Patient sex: M
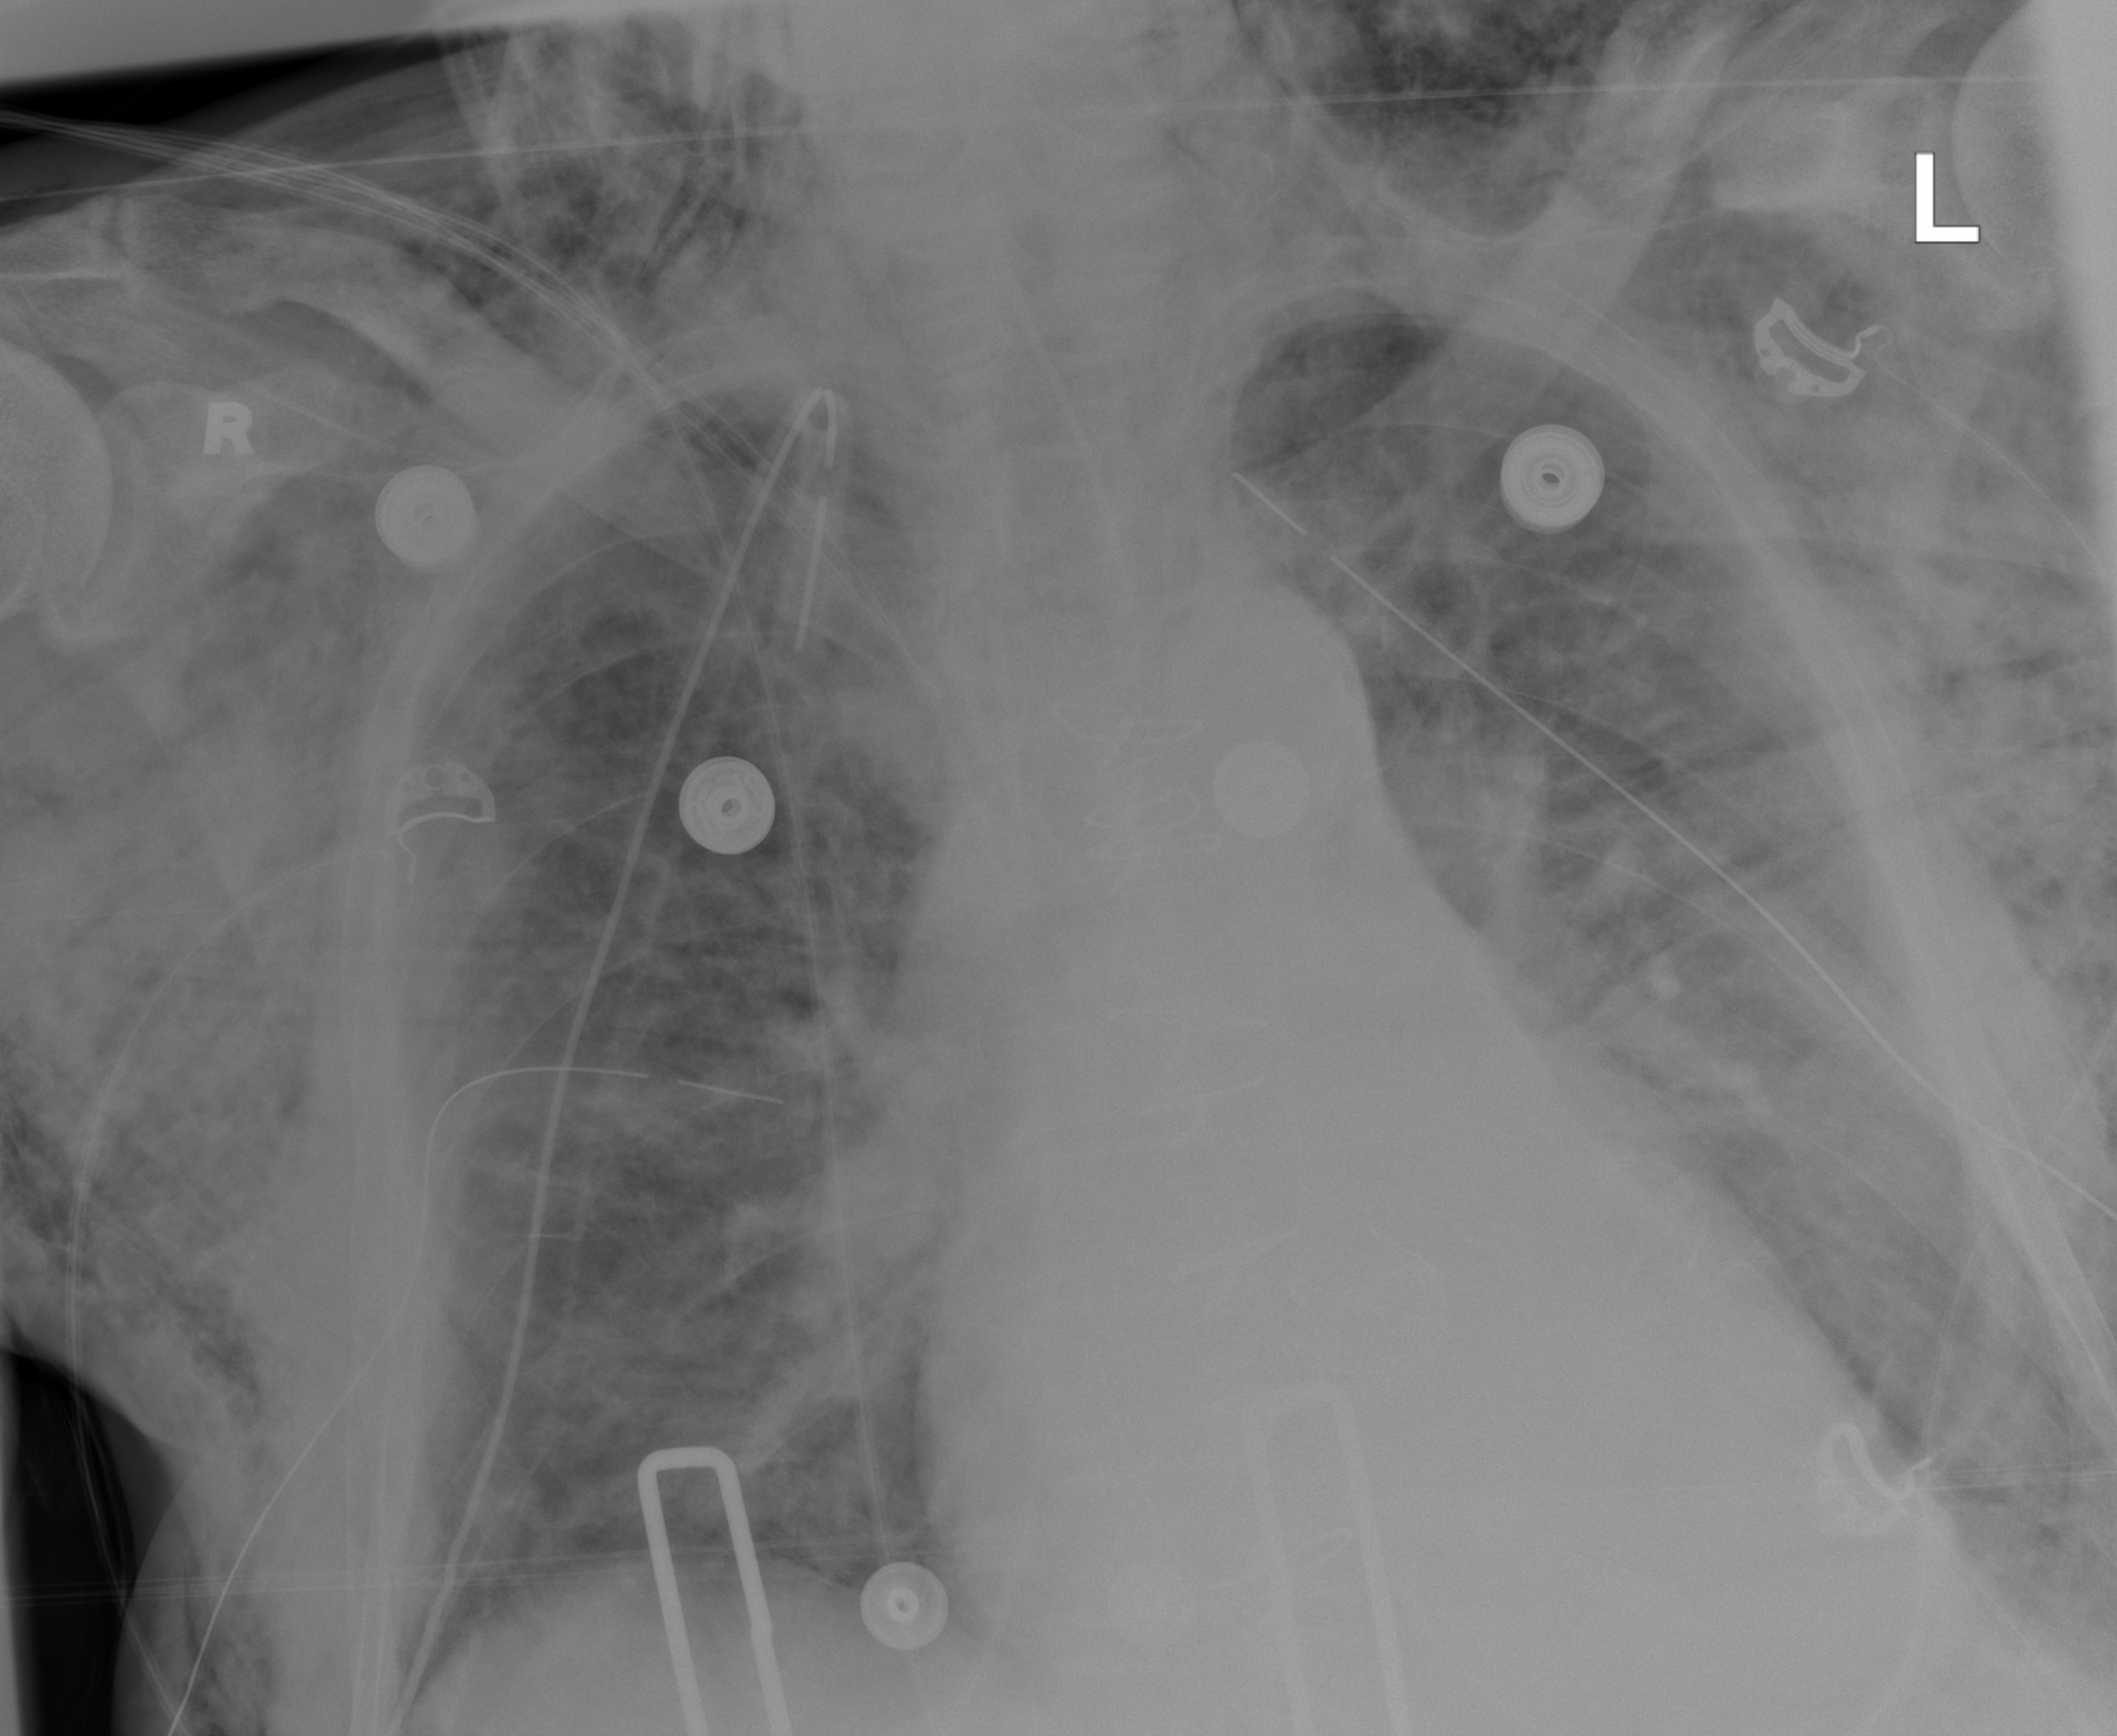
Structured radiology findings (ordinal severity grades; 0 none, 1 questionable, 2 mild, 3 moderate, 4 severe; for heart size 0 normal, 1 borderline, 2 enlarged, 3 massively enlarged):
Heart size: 2
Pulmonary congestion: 2
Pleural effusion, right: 0
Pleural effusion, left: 0
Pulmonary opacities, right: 0
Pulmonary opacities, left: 2
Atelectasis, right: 0
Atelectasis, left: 2